Question: I have code in wpf which use .
'''
<Grid>
<ToggleButton x:Name="pinButton" VerticalAlignment="Center" Width="auto" MaxWidth="26" Height="26"
Background="{DynamicResource MyBorderBlueGradientBrush}" Focusable="False"
DockPanel.Dock="Right" BorderThickness="0"
OverridesDefaultStyle="False" BorderBrush="{DynamicResource MyBorderBlueGradientBrush}" FontFamily="Webdings">
<Label x:Name="Pinback" Background="{DynamicResource MyBorderBlueGradientBrush}" Width="26" Height="26" BorderBrush="{DynamicResource MyBorderBlueGradientBrush}">
<Label x:Name="Pin" FontSize="18" Foreground="White" Content="" Width="25" Height="25" Background="Black" HorizontalAlignment="Center" VerticalAlignment="Center">
<Label.RenderTransform>
<RotateTransform Angle="16" CenterX="29" CenterY="0"></RotateTransform>
</Label.RenderTransform>
</Label>
</Label>
</ToggleButton>
</Grid>
'''
When I run this code, I got this window.

So My question is "How the content change into pin image".When I change the content it convert in other image.
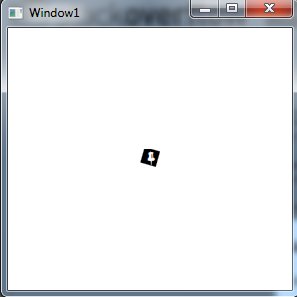
Answer: The pin is coming from a character from the 'Webdings FontFamily' in your XAML:
'''
<Label x:Name="Pin" FontSize="18" Foreground="White" Content="" Width="25"
Height="25" Background="Black" HorizontalAlignment="Center"
VerticalAlignment="Center" />
'''
Note the 'Content' property... obviously, you can't see the character here, because that font is not common on websites. Also note the 'FontFamily' declared in the 'ToggleButton':
'''
<ToggleButton x:Name="pinButton" VerticalAlignment="Center" Width="auto" MaxWidth="26"
Height="26" Background="Blue" Focusable="False" DockPanel.Dock="Right"
BorderThickness="0" OverridesDefaultStyle="False" BorderBrush="Blue"
FontFamily="Webdings">
'''